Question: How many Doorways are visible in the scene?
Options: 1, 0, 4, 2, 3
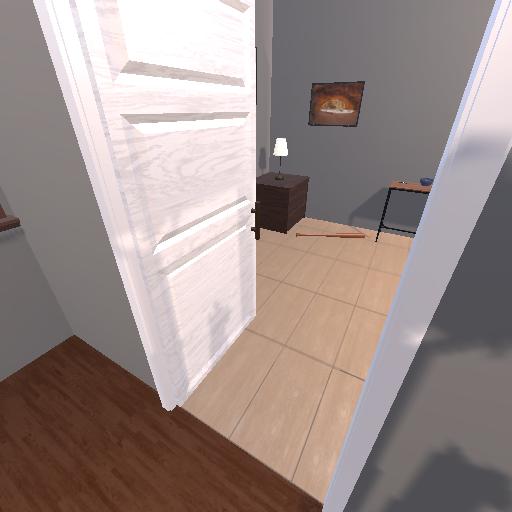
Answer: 1